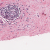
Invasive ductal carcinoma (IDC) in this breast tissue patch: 0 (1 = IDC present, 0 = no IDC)